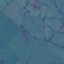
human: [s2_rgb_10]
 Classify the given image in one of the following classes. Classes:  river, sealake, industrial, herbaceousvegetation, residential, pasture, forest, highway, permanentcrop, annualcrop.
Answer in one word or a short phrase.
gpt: Pasture